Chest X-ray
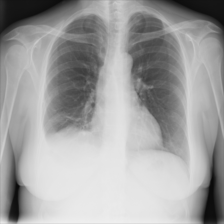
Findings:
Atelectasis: positive
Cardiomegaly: negative
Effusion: positive
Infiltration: positive
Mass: negative
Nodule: negative
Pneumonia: negative
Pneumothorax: negative
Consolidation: negative
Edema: negative
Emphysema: negative
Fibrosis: negative
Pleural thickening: negative
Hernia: negative